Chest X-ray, PA view. Patient: 29 years old, sex F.
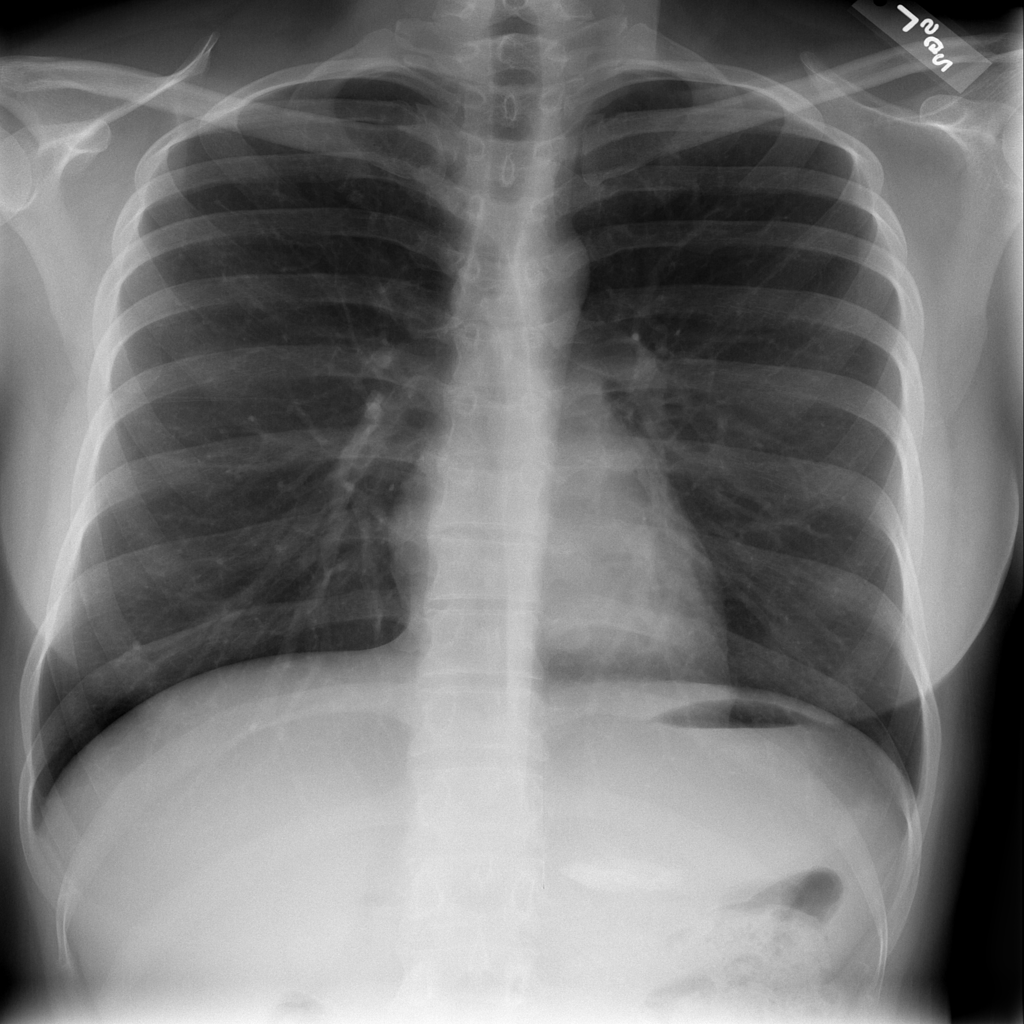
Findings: No Finding